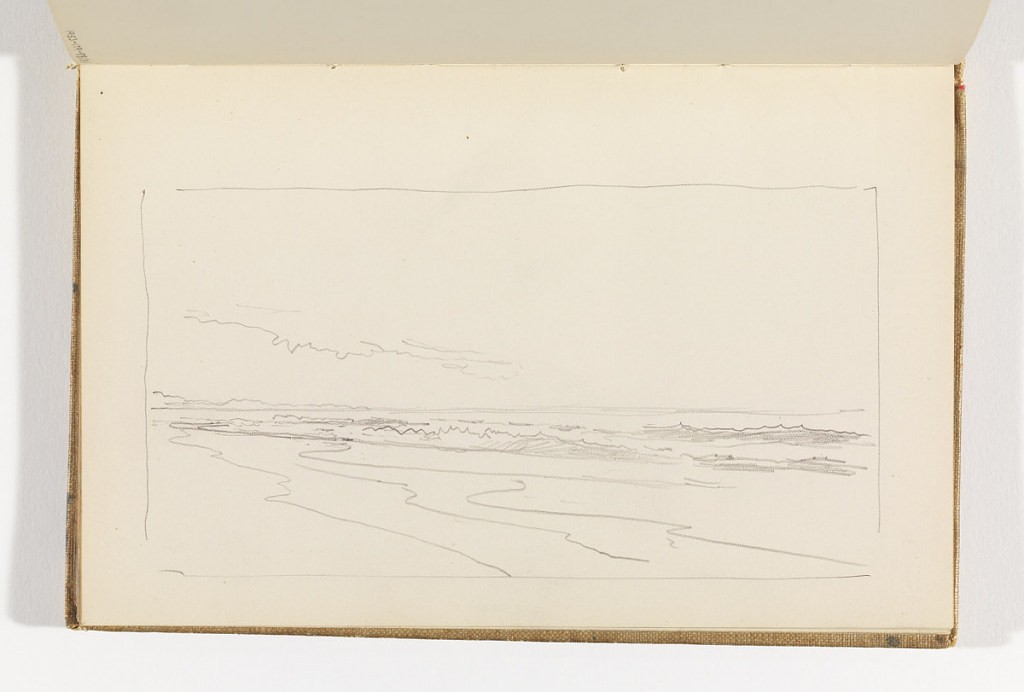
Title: Contours of Waves on Beach
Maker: William Trost Richards, American, 1833–1905
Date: after 1878
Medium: Graphite on cream wove paper
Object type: Sketchbook folio
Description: Unfinished sketch, contours of waves coming onto shore.